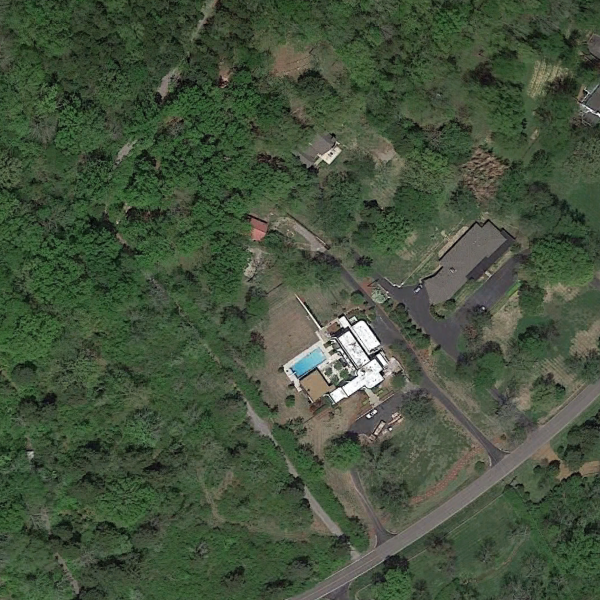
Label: SparseResidential